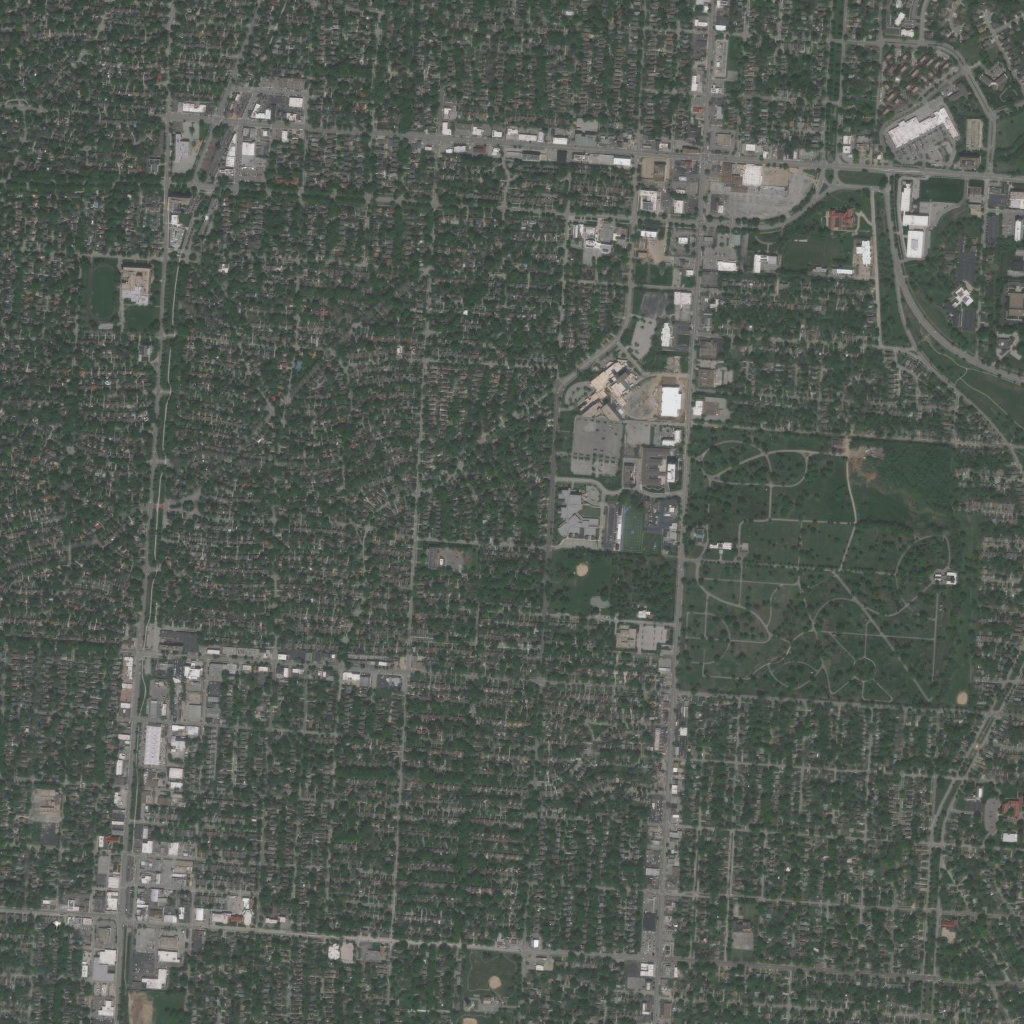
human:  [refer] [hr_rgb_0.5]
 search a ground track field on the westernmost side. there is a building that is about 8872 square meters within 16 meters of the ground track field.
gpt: <box>[[8, 25, 11, 32, 0]]</box>

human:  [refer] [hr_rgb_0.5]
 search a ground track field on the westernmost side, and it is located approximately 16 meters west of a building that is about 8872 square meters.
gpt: <box>[[8, 25, 11, 32, 0]]</box>